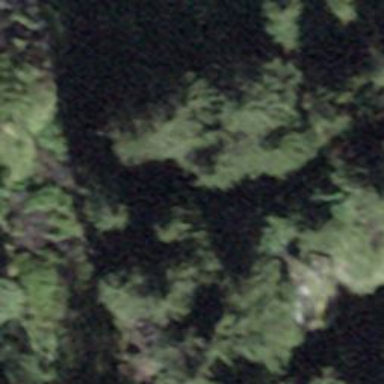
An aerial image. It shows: Natural cliff.